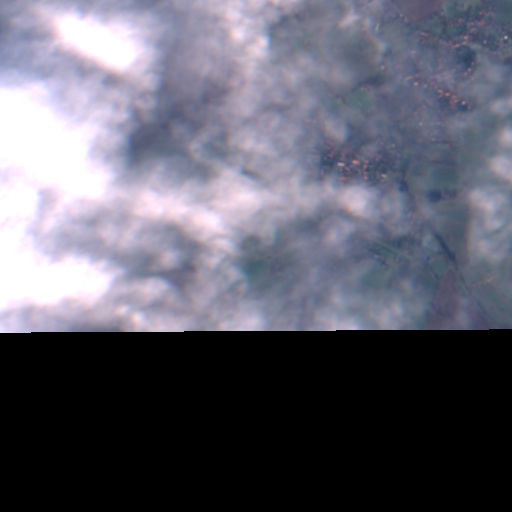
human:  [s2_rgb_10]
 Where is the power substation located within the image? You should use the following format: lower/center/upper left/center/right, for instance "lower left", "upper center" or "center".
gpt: The power substation is located in the center right of the image.
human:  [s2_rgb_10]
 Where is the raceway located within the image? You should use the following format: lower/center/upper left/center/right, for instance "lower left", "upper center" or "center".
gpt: The raceway is located in the upper left of the image.
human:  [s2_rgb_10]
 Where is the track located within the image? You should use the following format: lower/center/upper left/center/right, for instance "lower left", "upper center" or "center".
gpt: The track is located in the upper center of the image.
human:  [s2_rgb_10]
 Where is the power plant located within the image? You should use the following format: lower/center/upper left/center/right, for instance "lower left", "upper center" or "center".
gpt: There is no power plant in the image.